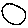
Label: moon